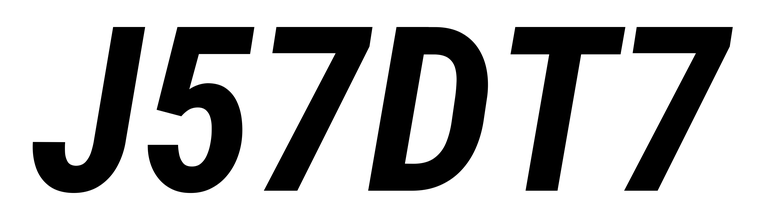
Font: Roboto-Italic_Condensed_Bold_Italic